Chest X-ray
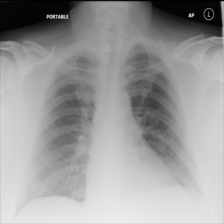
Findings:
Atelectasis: negative
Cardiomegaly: negative
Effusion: negative
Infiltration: negative
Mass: negative
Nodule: negative
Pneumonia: negative
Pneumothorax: negative
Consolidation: negative
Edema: negative
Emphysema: negative
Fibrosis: negative
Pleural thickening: negative
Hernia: negative